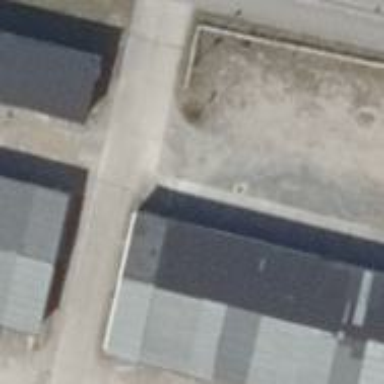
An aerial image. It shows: Group of garages.